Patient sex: M
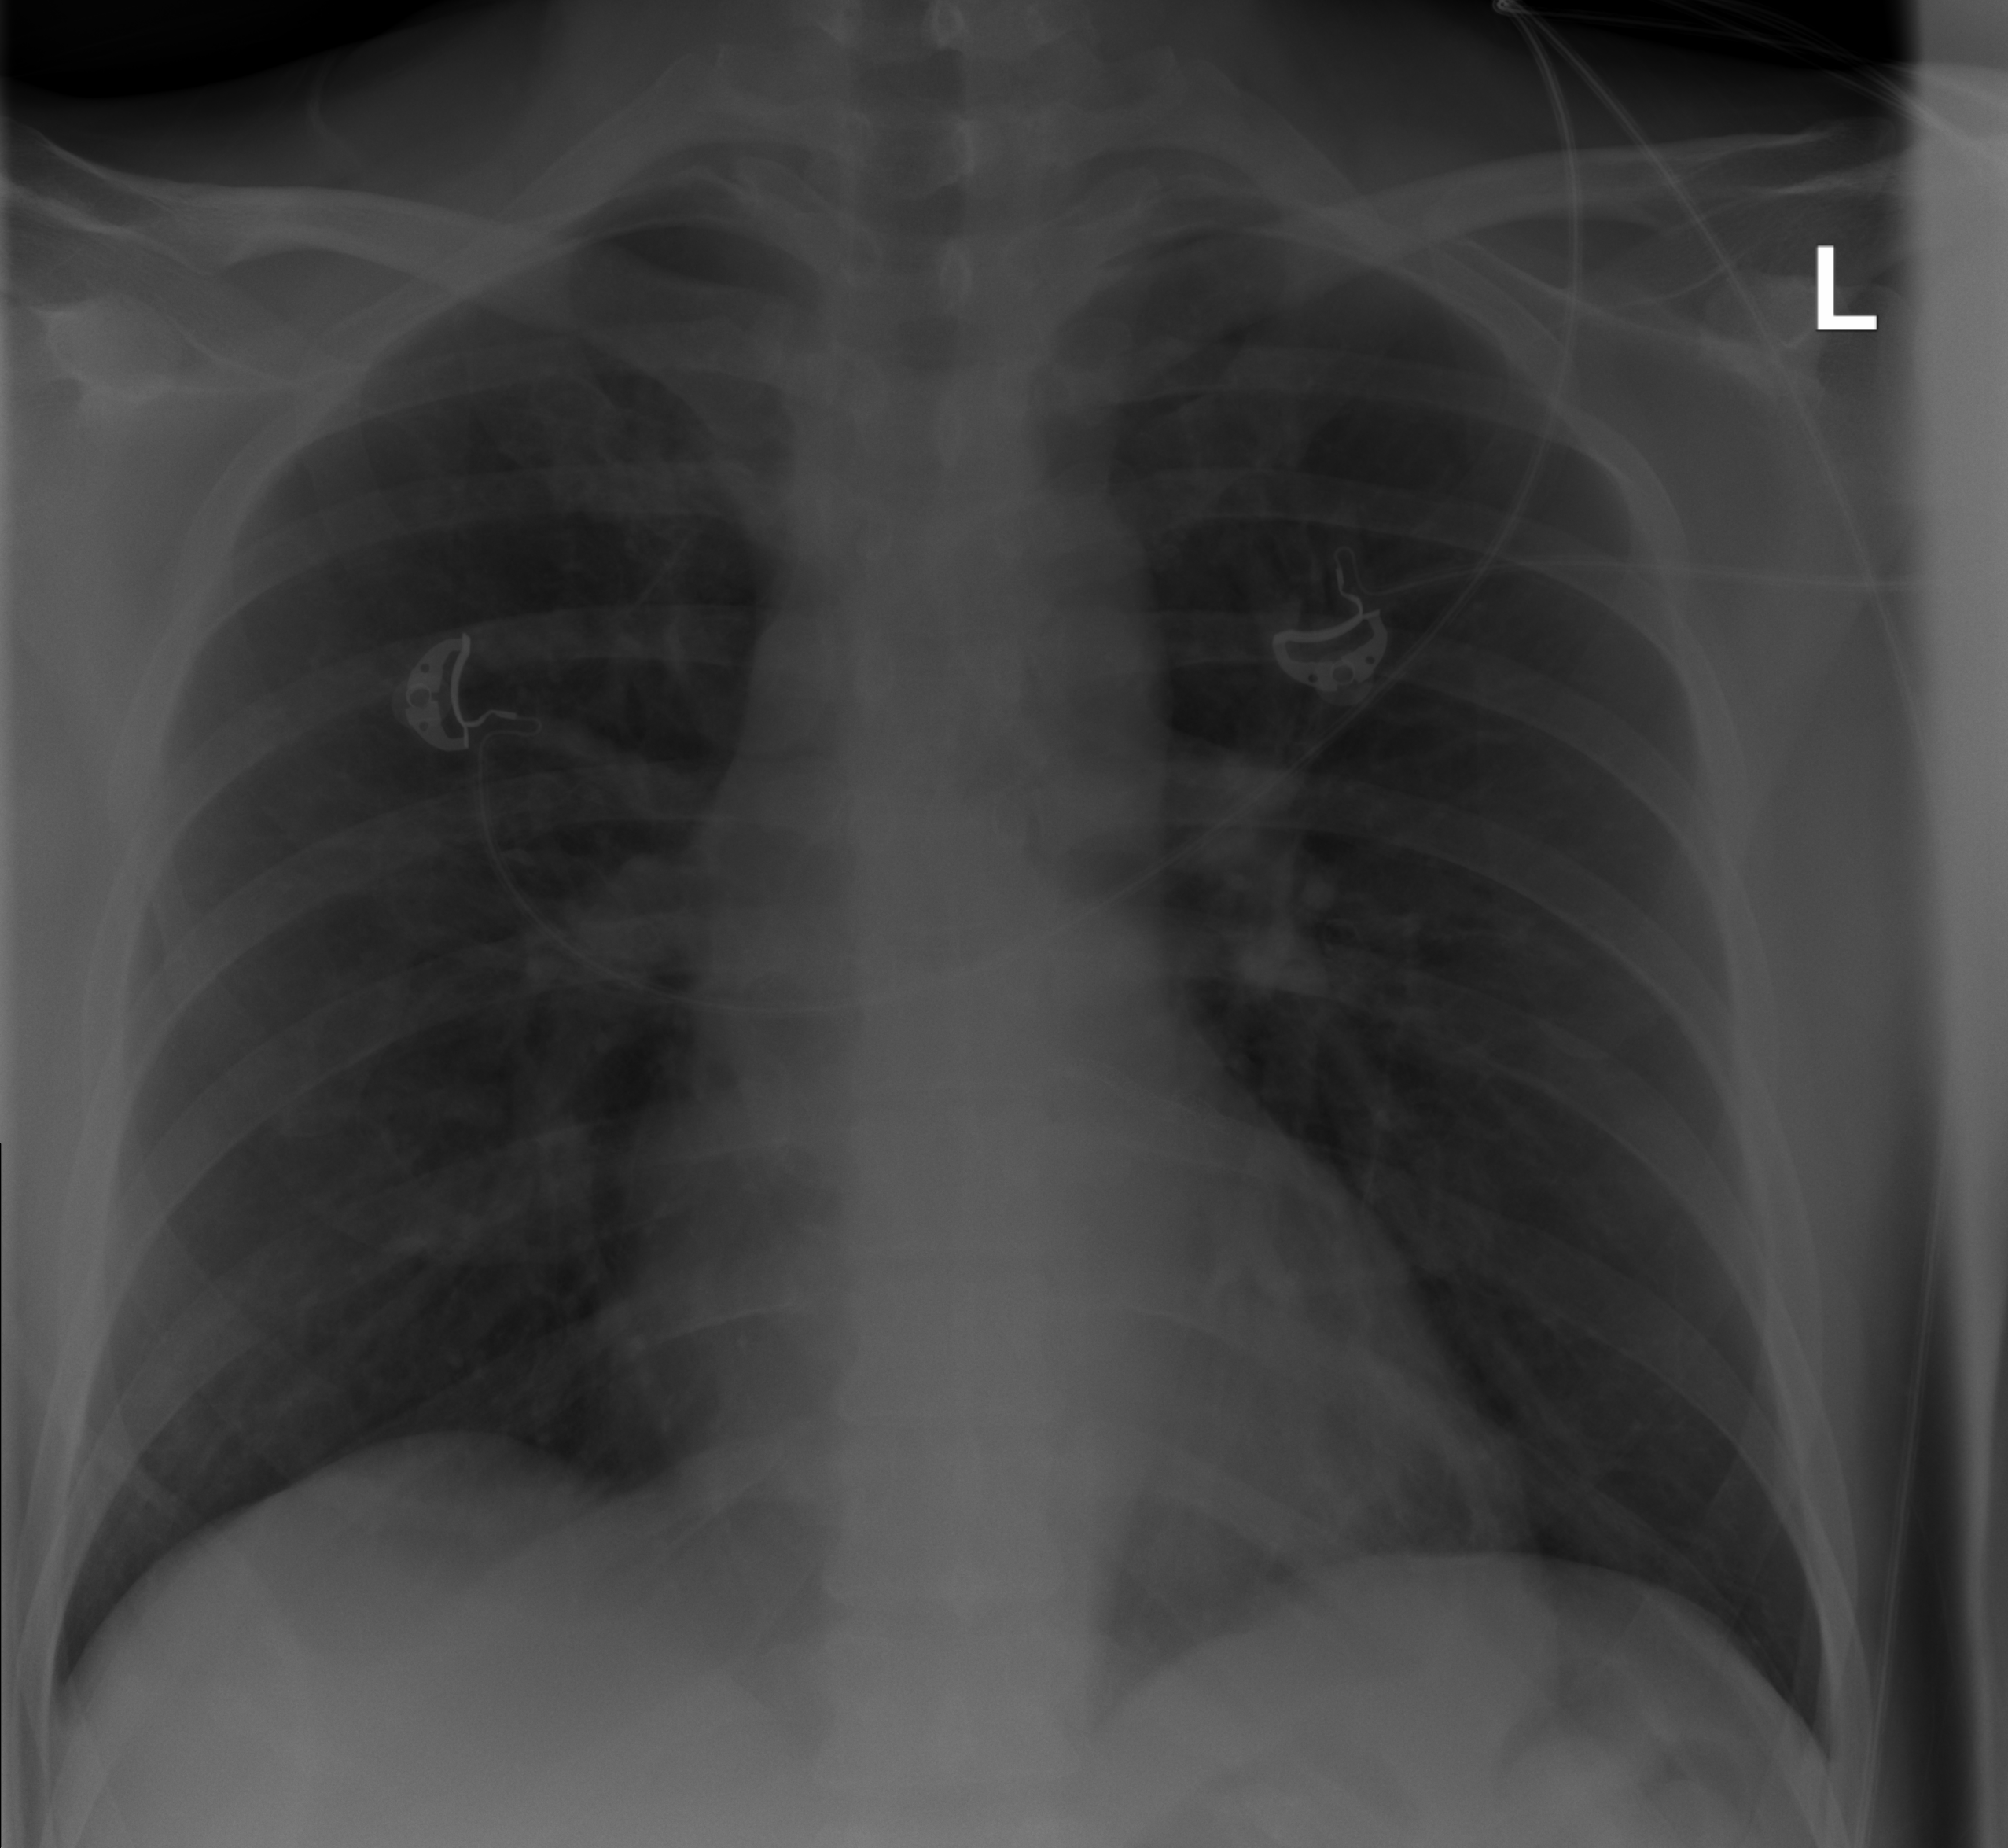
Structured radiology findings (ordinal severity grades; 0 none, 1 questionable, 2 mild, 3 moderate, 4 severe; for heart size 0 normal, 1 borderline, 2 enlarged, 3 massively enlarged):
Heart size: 0
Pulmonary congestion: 0
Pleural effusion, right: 0
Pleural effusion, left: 0
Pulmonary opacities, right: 2
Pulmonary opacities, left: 0
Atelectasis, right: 0
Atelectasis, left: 0